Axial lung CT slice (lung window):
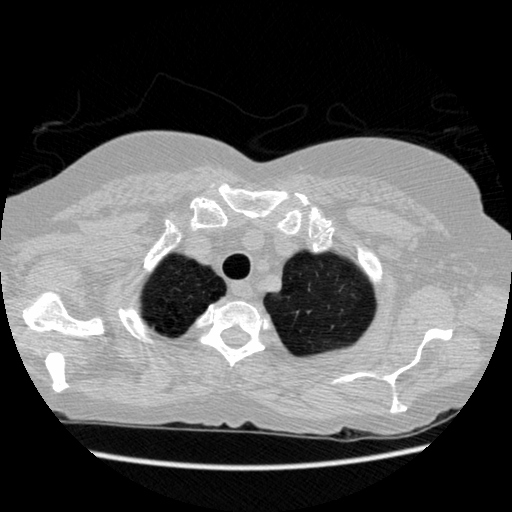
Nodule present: no